An envelope spectrum derived from a bearing vibration measurement is shown; the reference markers locate BPFO, BPFI, BSF and FTF for this bearing geometry and shaft speed. Diagnose the bearing from this image, choosing from: normal, inner_race, outer_race, ball.
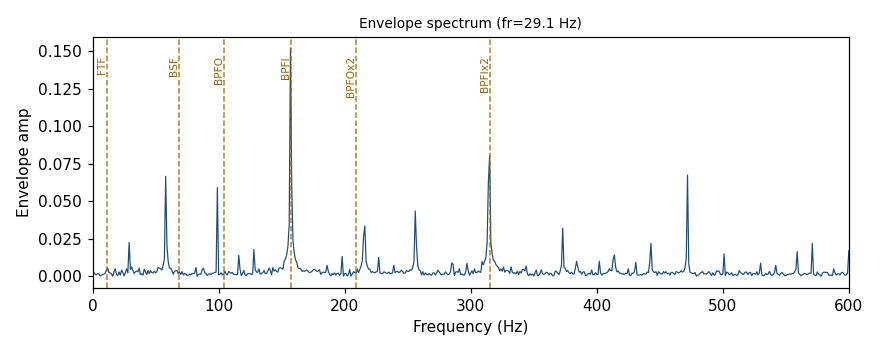
Answer: inner_race